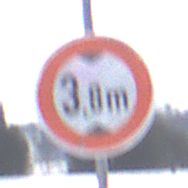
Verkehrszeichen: TatsaechlicheHoehe
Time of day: MorningAfternoon
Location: Outdoor (Nature)
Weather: PartlyCloudy
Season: Winter
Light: Natural